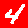
Digit: 4